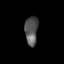
Tissue: lung
Cell type: Myeloid cells
Senescence score: 0.1144
Nuclear area (px): 368
Mean DAPI intensity: 87.397